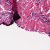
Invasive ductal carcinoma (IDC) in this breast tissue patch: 0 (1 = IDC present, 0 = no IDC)